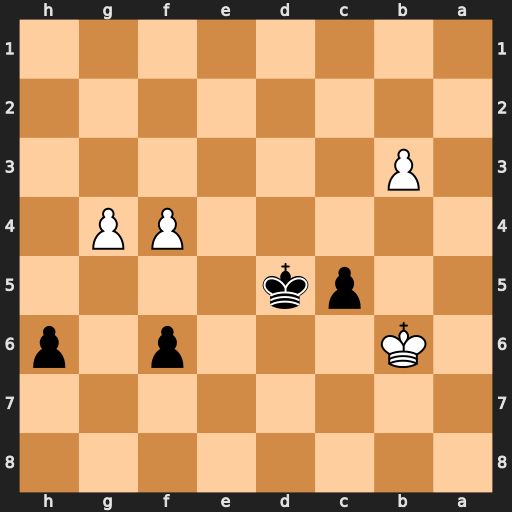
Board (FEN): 8/8/1K3p1p/2pk4/5PP1/1P6/8/8
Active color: b
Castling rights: -
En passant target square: -
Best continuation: f5 gxf5 Kd6 f6 h5 f7 Ke7 Kxc5 h4 Kd4 h3 f8=R Kxf8